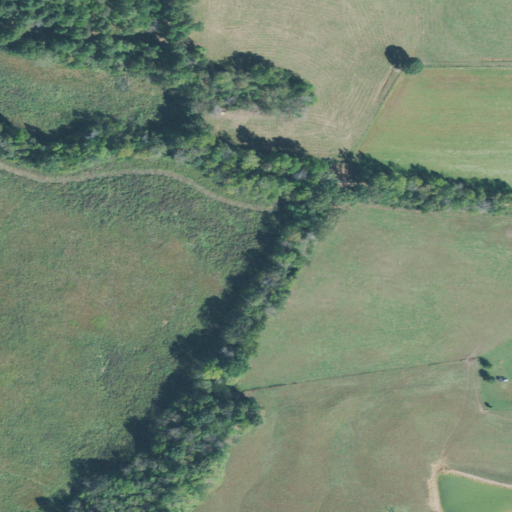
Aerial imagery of valley in Tennessee named Clayton Hollow containing pasture, deciduous forest, and mixed forest